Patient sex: M
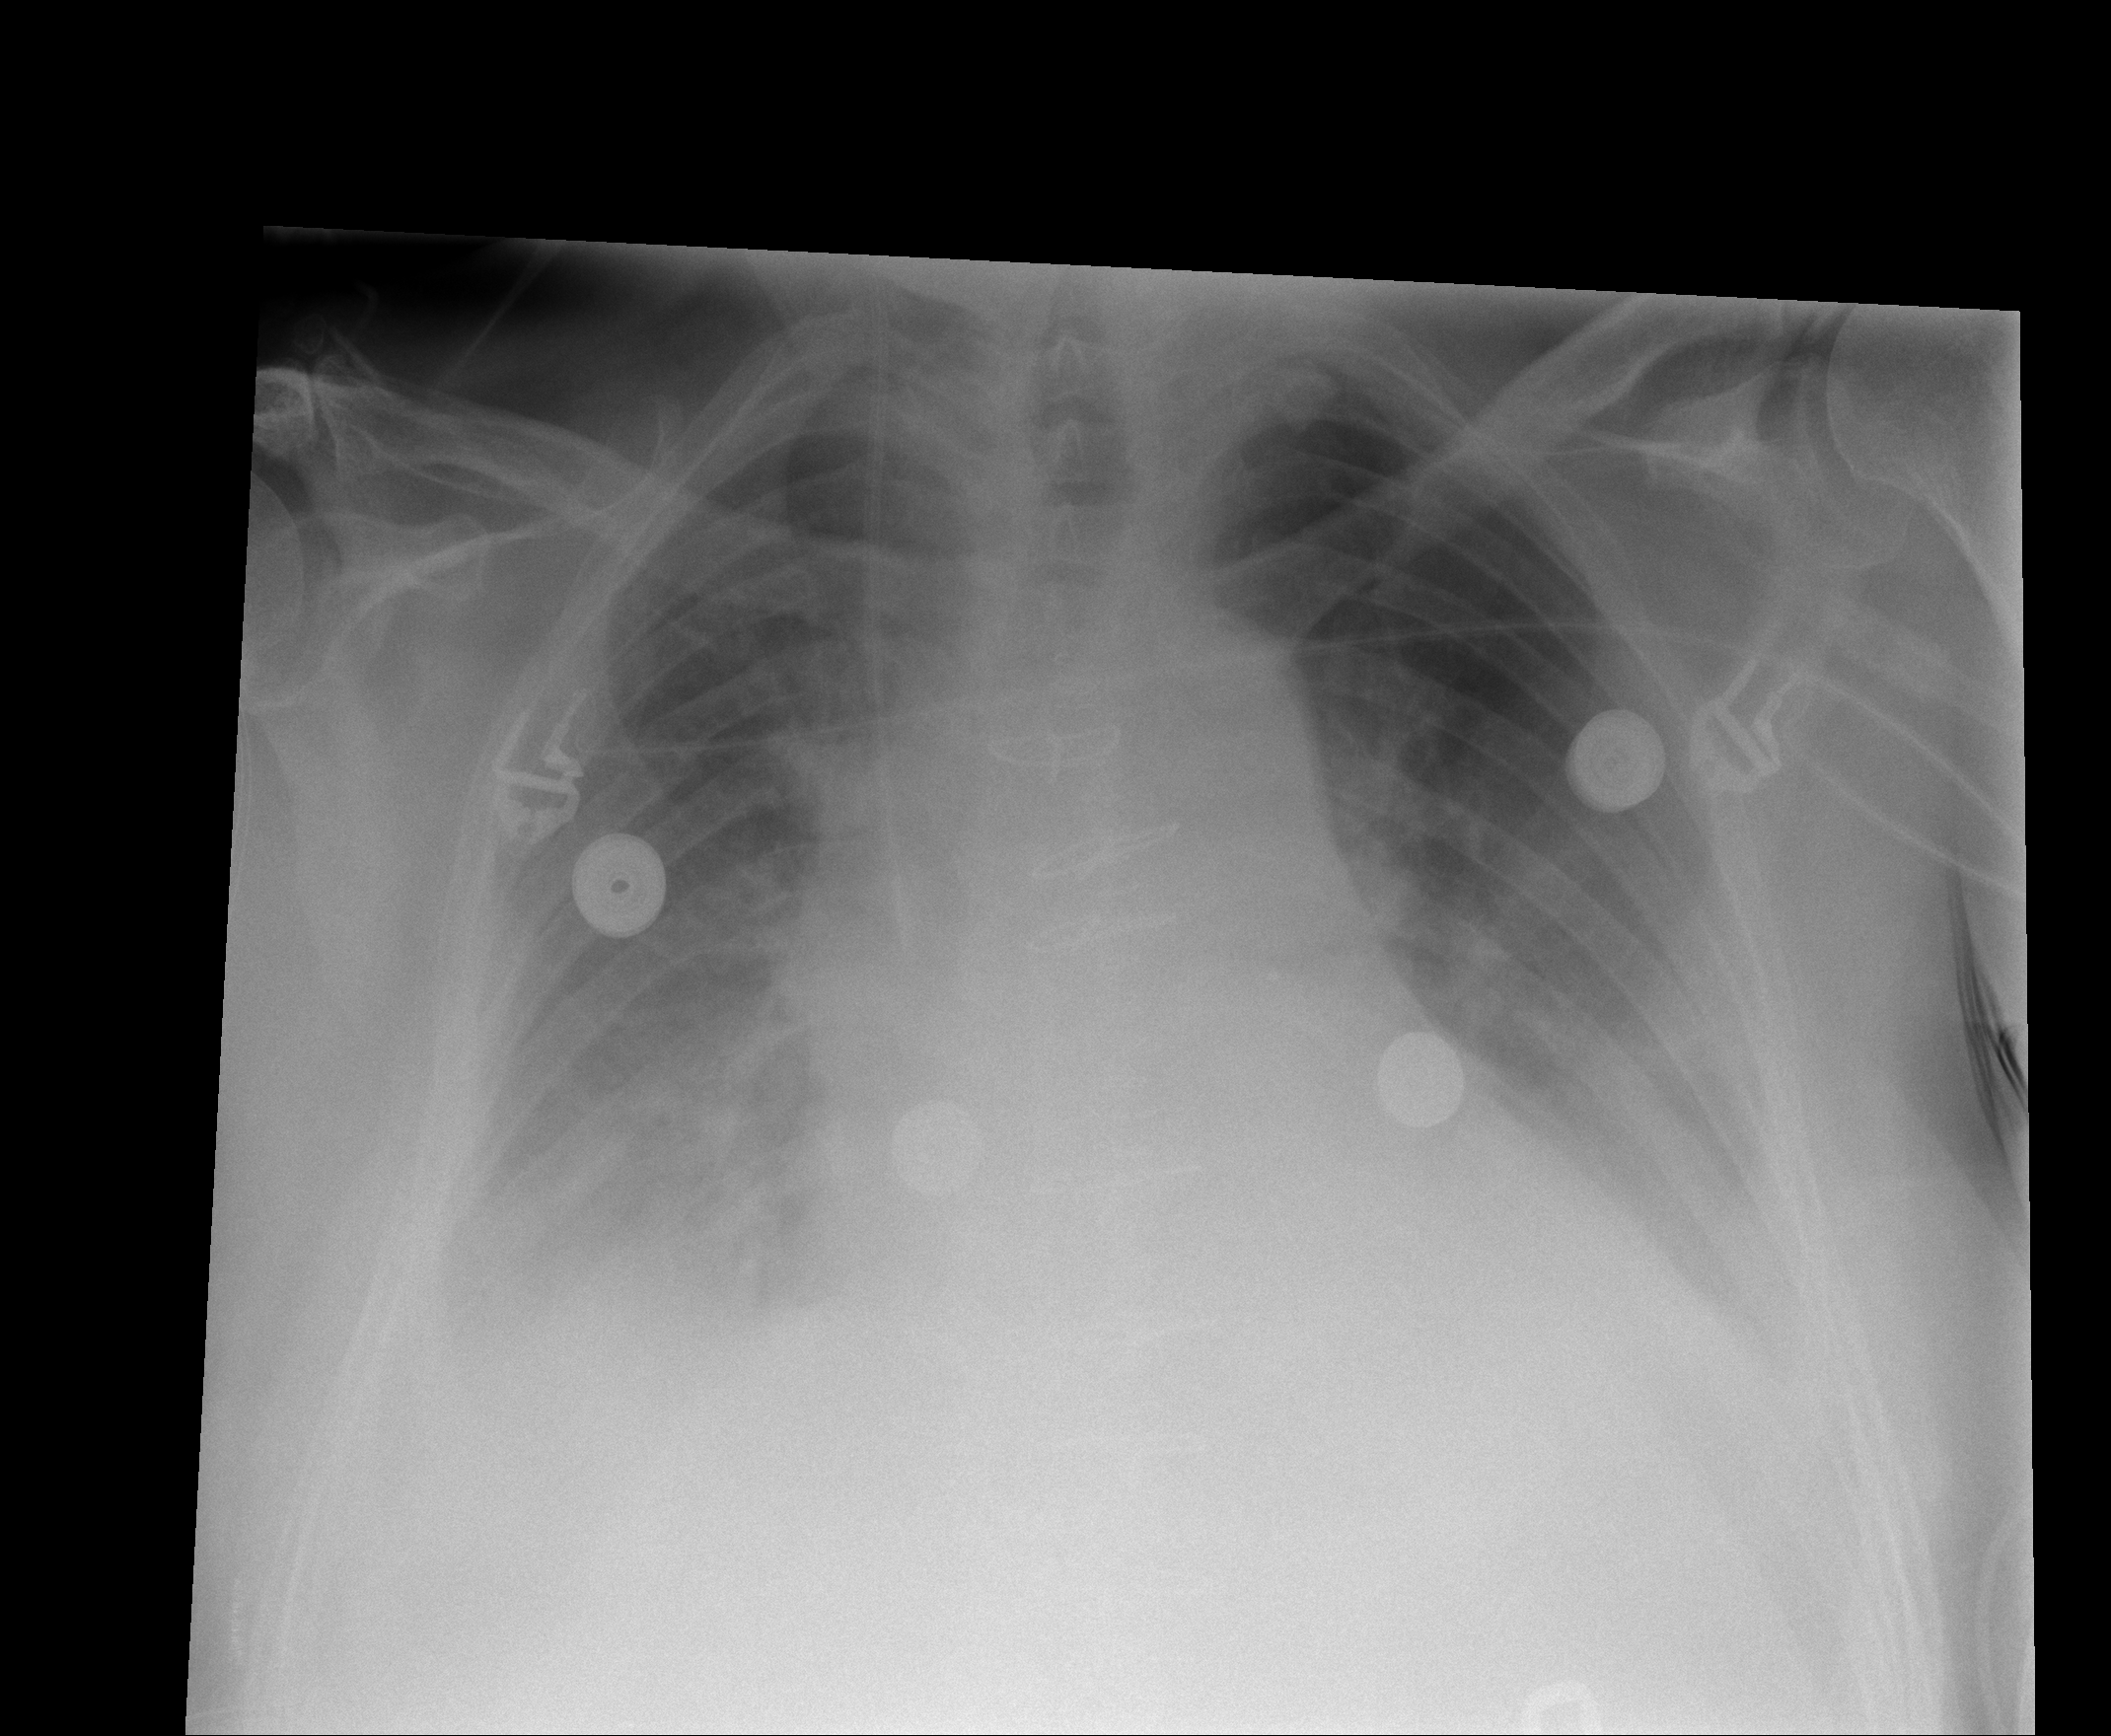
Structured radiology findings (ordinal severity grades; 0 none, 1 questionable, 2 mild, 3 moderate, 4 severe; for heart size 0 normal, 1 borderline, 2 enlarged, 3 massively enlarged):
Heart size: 2
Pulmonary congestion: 2
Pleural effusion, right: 2
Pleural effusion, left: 2
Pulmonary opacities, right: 0
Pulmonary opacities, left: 0
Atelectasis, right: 2
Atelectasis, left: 1